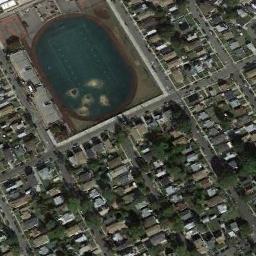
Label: ground_track_field